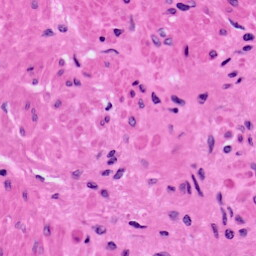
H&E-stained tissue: Prostate